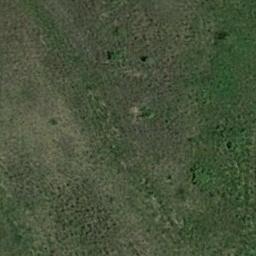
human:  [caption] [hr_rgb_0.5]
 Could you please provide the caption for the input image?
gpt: A large dark green and light green mixed grass .

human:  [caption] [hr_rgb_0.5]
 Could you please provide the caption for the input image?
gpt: This meadow has different sparsity in different places .

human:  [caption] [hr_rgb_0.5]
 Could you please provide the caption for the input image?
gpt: The meadow is dense but uneven .

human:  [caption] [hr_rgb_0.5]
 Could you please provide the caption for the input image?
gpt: The entire image is dominated by grass .

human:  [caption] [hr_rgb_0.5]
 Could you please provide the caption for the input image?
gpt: A sparse meadow with some green grass .